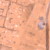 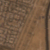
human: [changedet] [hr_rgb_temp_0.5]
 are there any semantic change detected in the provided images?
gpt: Many houses have been built in the subdivision on the left.